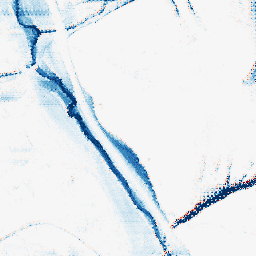
Category: morphological
Decomposition family: morphological_rect
Decomposition parameters: operation: closing
width: 50
height: 10
Upsampling method: regularized
Upsampling parameters: scale: 2
lambda_reg: 0.1
Upsampling scale: 2